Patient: sex M, age 62
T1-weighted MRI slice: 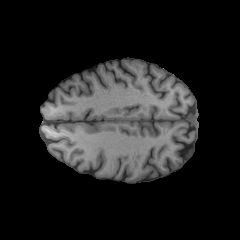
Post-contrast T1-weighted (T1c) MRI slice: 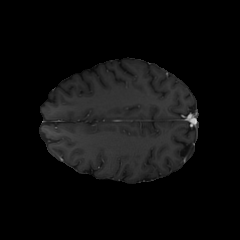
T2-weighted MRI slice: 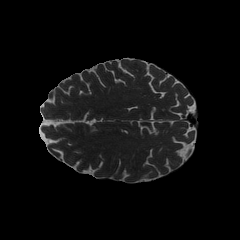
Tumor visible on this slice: no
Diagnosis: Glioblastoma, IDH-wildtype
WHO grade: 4